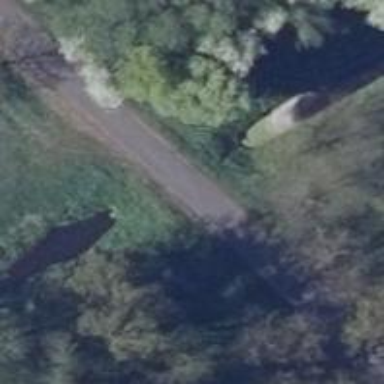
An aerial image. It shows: Unclassified road with bridge.